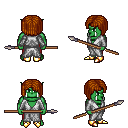
a pixel art fantasy rpg character, male body template, orc, green skin, white robe, red pants, brunette pageboy hairstyle, gold boots, spear, four views (front, back, left, right), 2x2 character sprite sheet, small pixel art, hard edges, no anti-aliasing